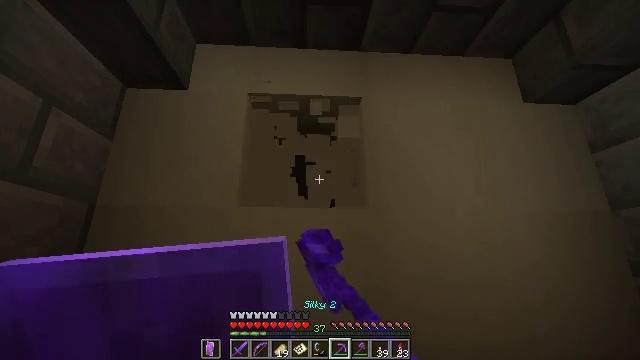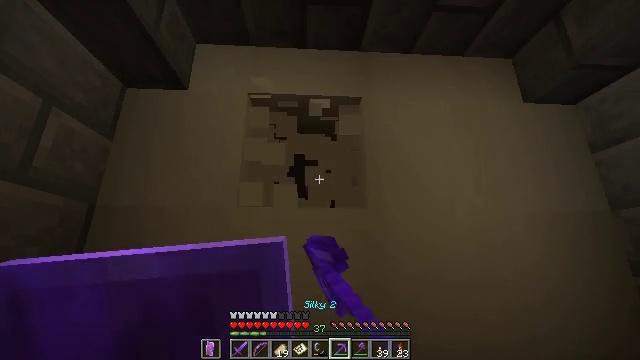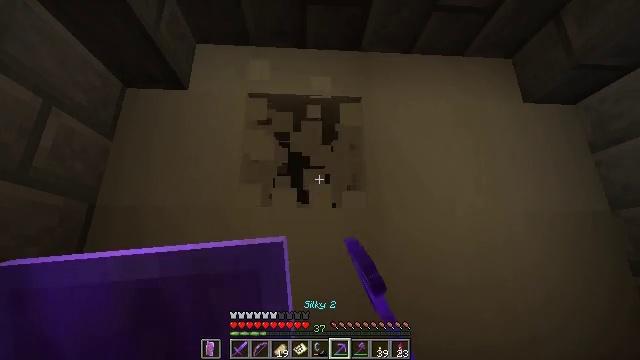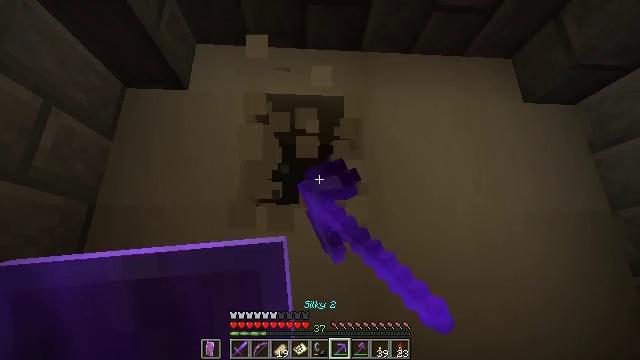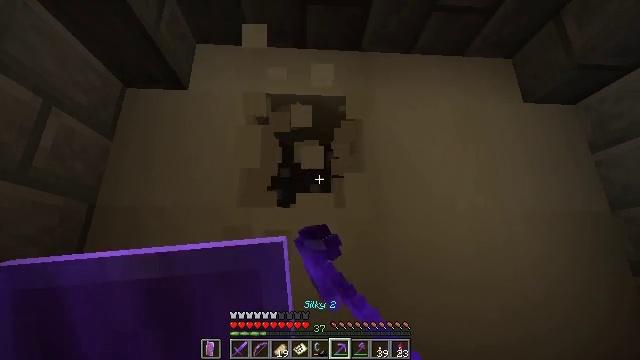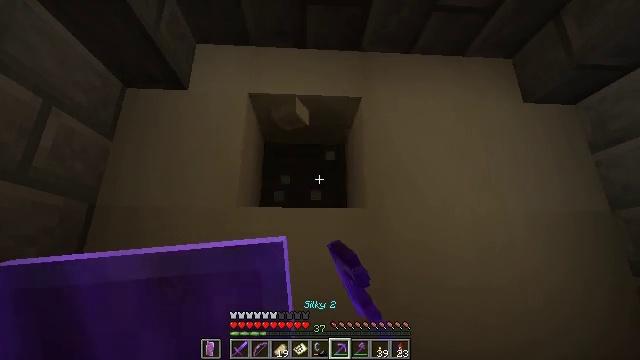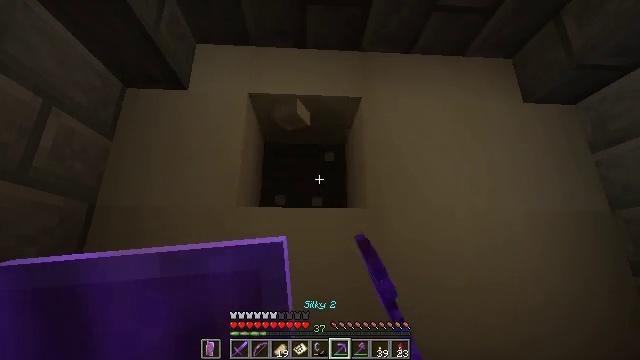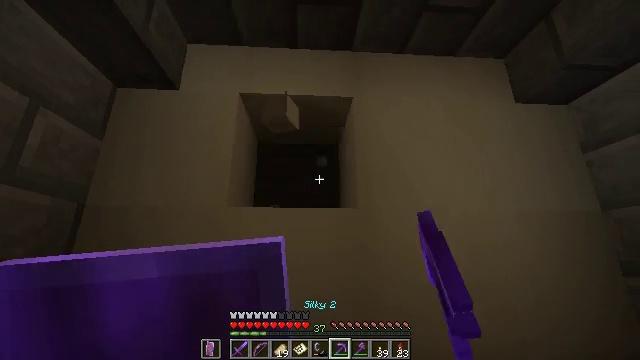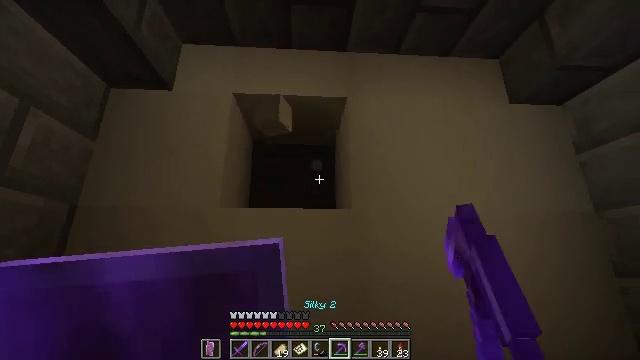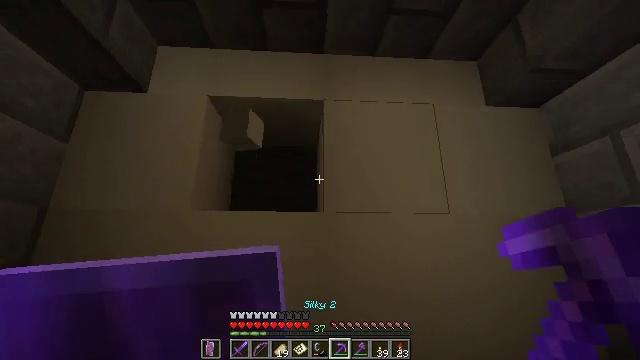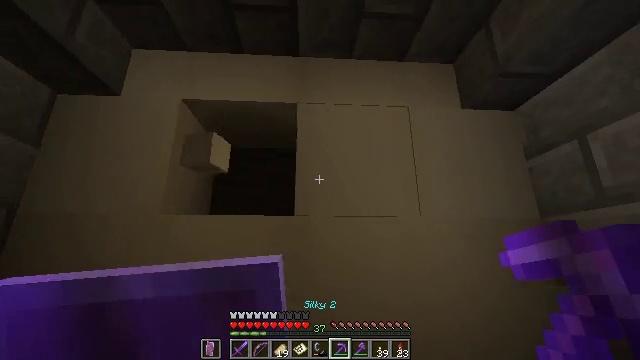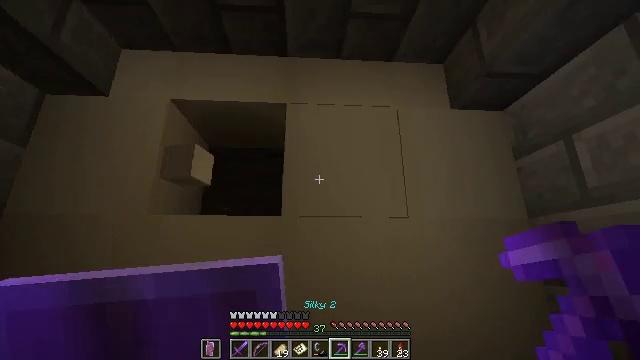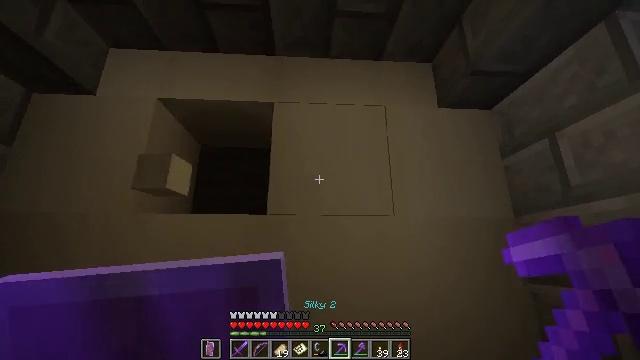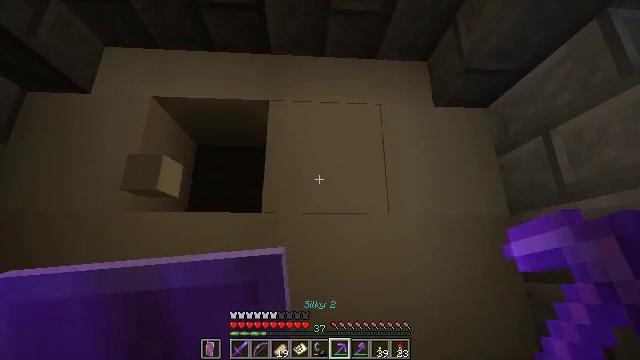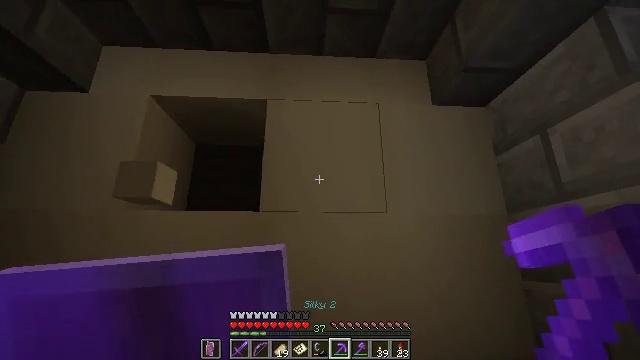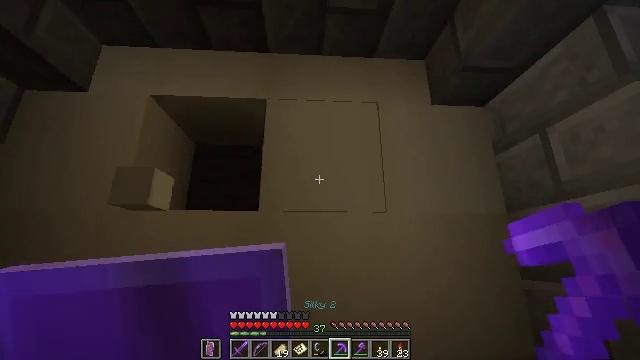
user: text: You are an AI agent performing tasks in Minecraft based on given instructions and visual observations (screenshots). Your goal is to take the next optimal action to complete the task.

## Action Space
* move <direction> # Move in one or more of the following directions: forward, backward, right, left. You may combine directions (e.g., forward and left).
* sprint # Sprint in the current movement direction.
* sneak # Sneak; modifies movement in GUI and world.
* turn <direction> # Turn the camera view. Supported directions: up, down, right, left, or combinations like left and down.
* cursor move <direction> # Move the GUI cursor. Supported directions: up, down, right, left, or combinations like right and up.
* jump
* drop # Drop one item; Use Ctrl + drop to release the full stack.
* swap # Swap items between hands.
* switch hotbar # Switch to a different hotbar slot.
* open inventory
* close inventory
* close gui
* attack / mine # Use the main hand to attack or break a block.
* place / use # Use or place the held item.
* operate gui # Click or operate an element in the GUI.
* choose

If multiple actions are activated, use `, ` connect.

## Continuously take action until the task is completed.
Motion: motion action
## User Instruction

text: Break the bone block to gather material.
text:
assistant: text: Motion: attack / mine
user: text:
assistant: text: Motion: attack / mine
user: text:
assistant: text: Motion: attack / mine
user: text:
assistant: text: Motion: no_op
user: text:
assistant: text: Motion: no_op
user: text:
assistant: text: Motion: no_op
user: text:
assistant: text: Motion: move right
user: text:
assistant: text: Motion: move right
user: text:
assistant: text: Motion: move right
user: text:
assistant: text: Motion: move right
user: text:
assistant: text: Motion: no_op
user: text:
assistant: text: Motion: no_op
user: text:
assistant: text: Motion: no_op
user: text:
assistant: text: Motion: no_op
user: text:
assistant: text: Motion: no_op
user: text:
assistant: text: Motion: attack / mine
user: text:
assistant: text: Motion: attack / mine
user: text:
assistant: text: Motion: attack / mine
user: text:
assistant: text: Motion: attack / mine
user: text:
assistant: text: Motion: attack / mine
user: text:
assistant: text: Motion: turn down, attack / mine
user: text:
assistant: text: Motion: turn down
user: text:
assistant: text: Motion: turn down
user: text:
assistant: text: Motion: turn down
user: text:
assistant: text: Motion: no_op
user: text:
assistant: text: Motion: no_op
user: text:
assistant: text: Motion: no_op
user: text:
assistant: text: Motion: attack / mine
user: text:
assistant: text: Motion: attack / mine
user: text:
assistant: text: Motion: attack / mine